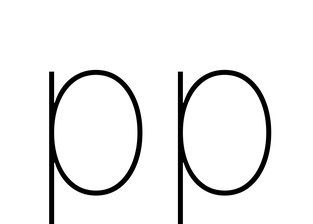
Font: Inter_Thin